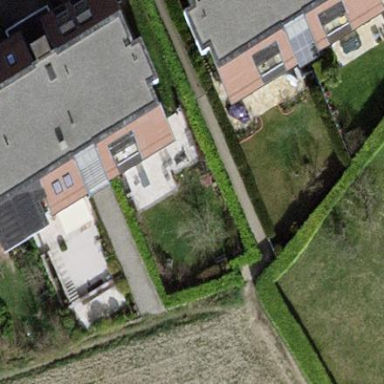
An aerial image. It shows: Garden enclosed by fence.